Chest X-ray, AP view. Patient: 35 years old, sex M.
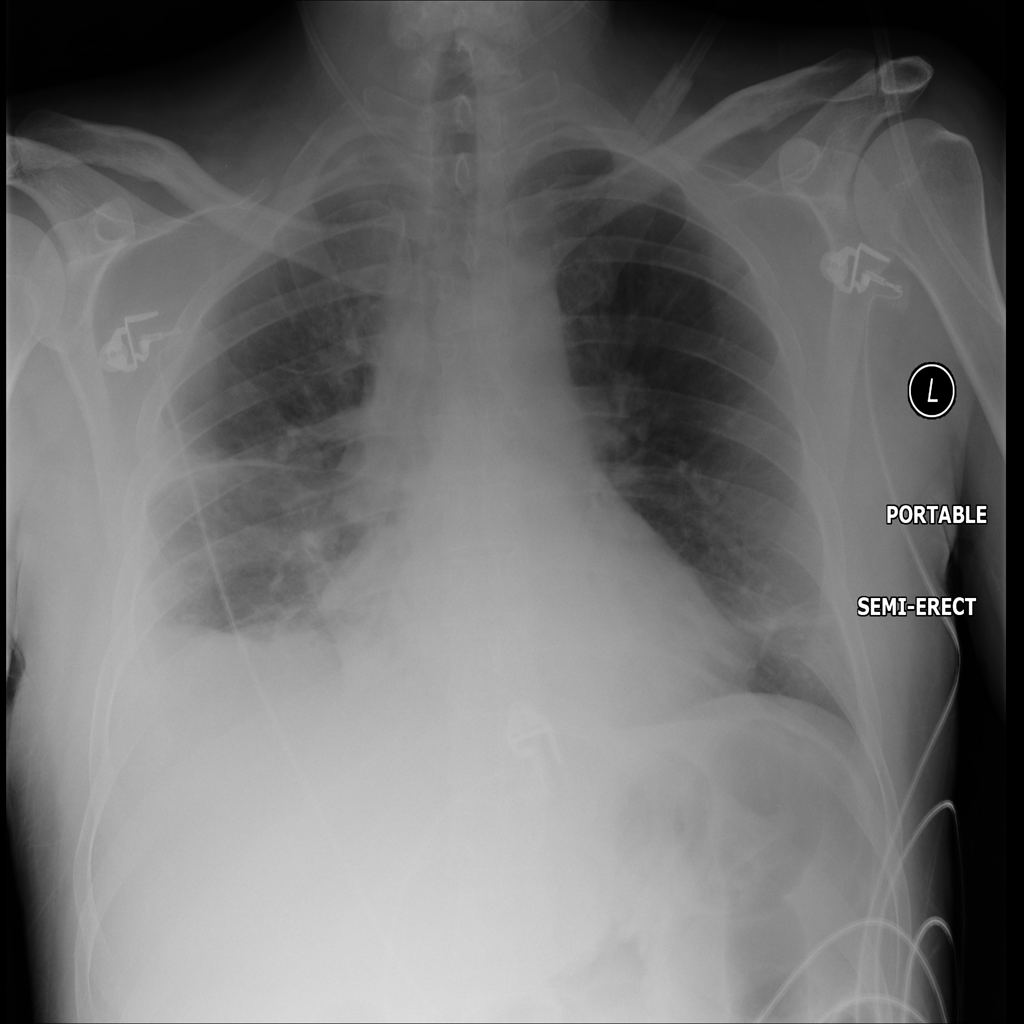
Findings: Atelectasis